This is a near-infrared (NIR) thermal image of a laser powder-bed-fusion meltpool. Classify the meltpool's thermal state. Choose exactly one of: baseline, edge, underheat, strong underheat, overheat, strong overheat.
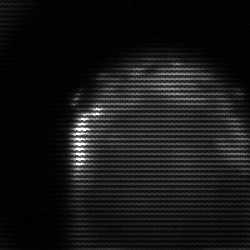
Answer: edge